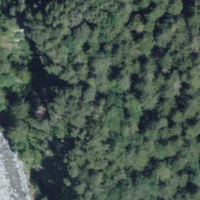
EUNIS habitat code: 44
Species observed at this site:
Rubus saxatilis